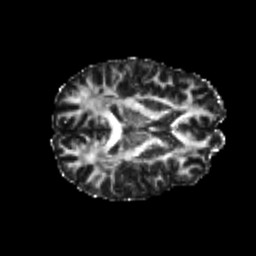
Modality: FA
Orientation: axial
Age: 23
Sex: male
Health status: healthy
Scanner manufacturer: philips
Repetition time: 7.391 s
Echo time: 0.08599 s